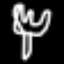
Label: fork